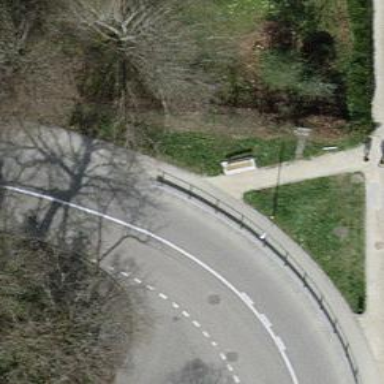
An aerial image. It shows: Footway with fine gravel surface.